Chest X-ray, PA view. Patient: 55 years old, sex F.
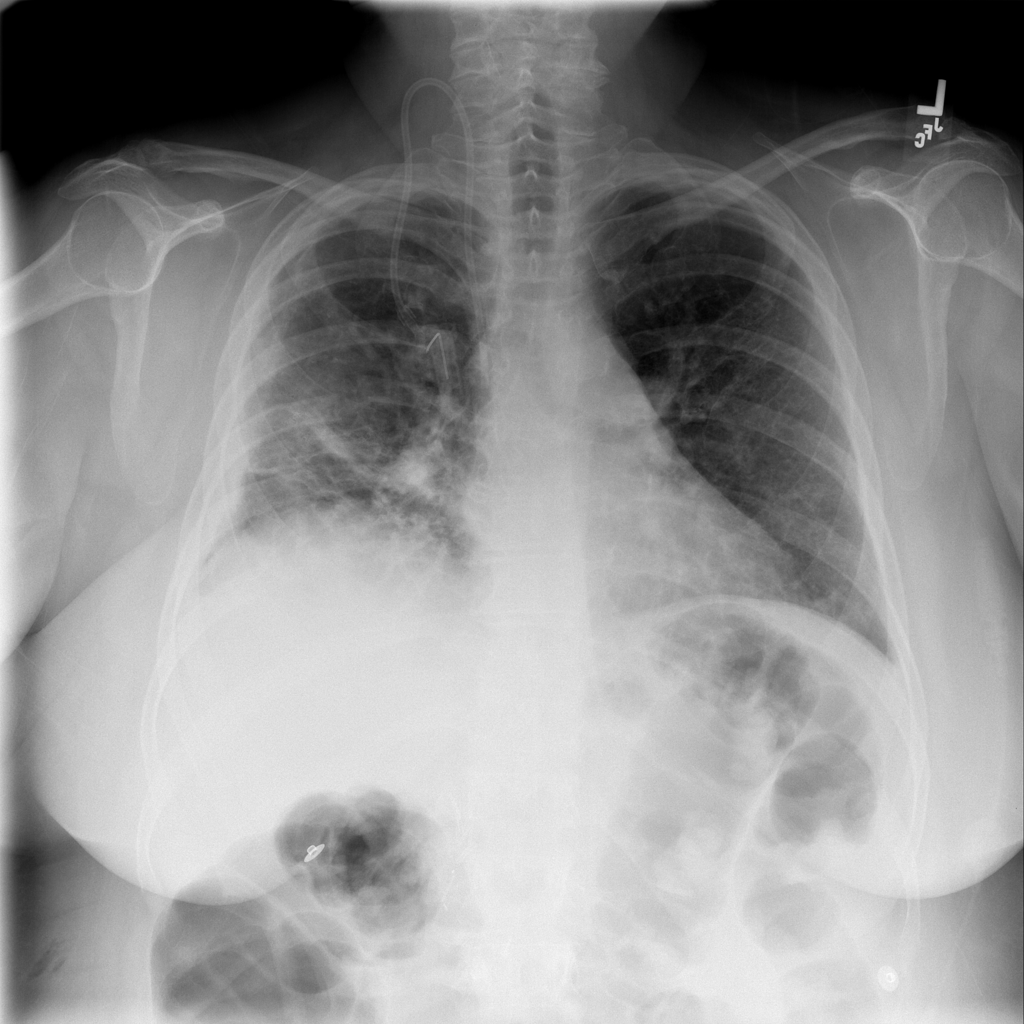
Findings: Infiltration, Pleural_Thickening, Pneumothorax